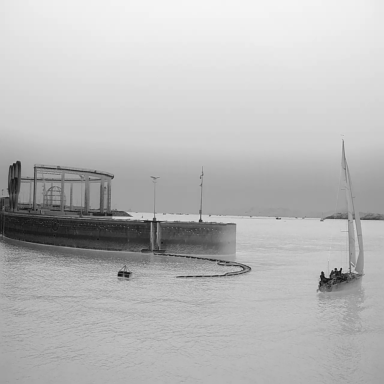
There is a sailboat in the infrared image.